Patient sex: M
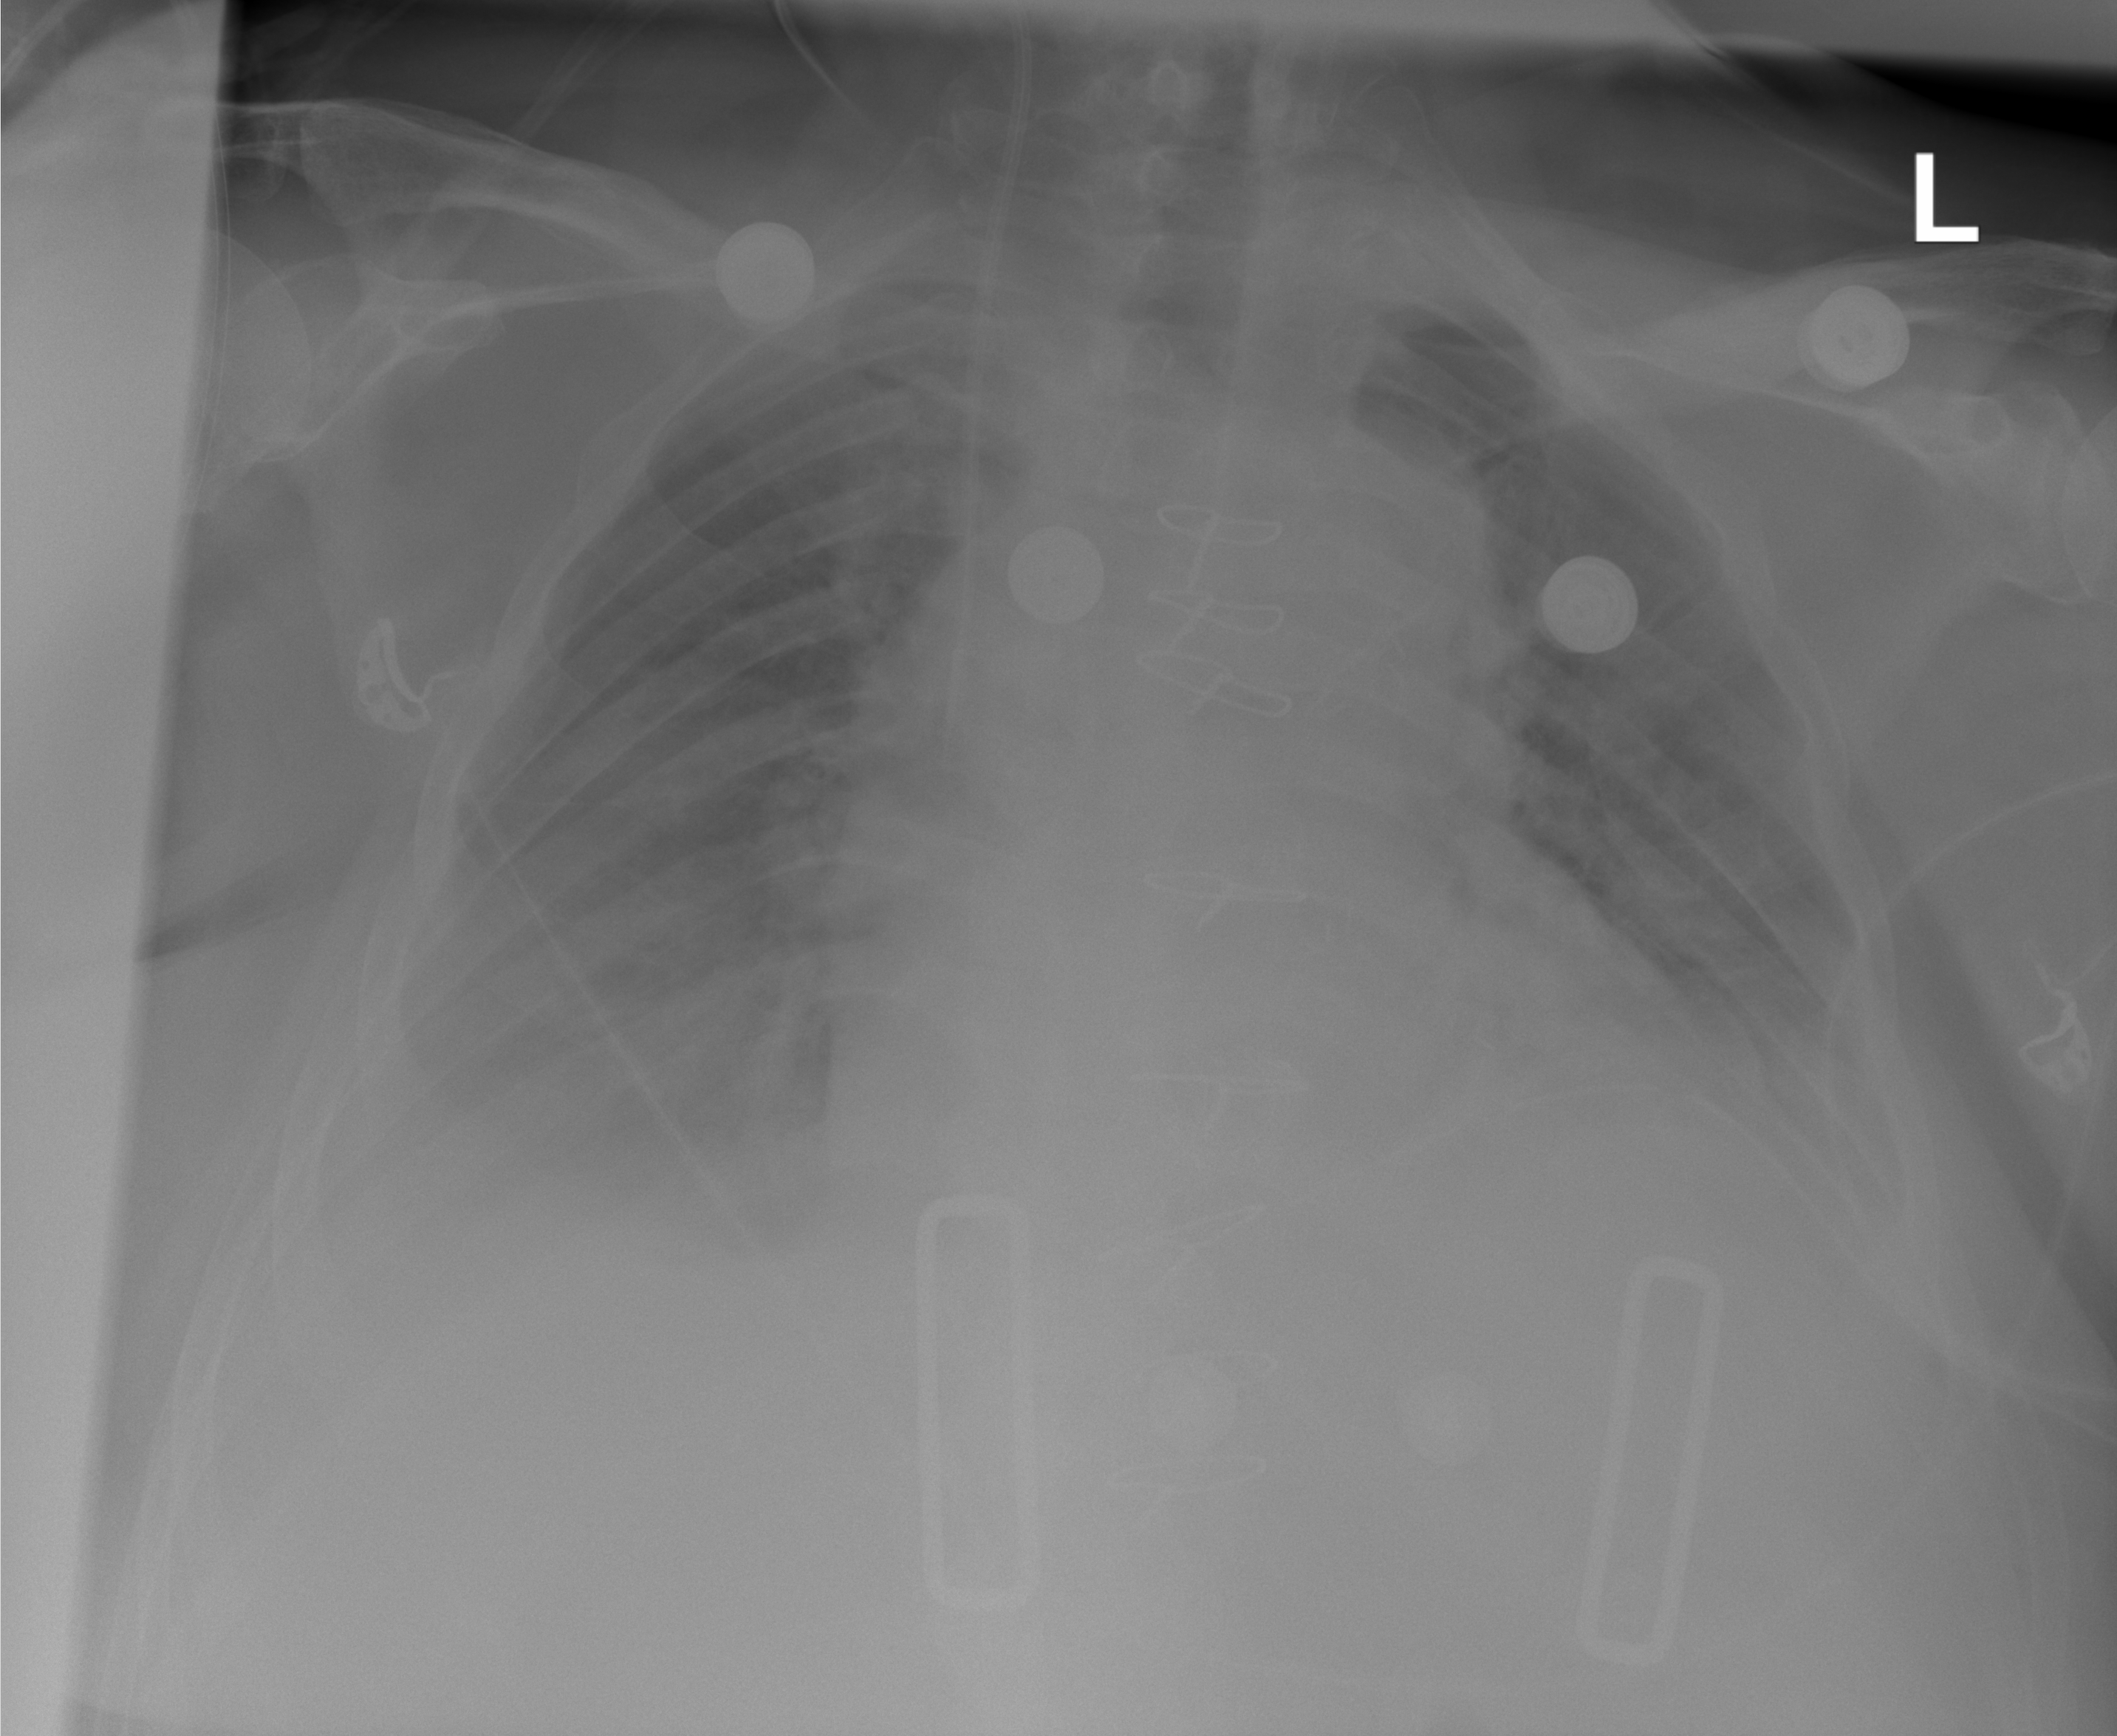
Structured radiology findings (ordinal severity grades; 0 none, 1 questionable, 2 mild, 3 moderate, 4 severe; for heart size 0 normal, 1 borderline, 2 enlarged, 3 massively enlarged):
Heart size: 3
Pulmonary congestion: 3
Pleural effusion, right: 2
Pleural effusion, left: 2
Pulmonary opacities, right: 0
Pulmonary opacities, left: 0
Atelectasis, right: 0
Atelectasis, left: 0